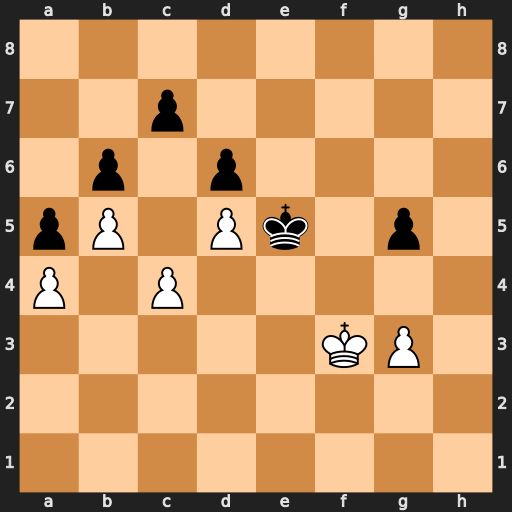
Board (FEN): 8/2p5/1p1p4/pP1Pk1p1/P1P5/5KP1/8/8
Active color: w
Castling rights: -
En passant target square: -
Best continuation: Kg4 Kd4 Kxg5